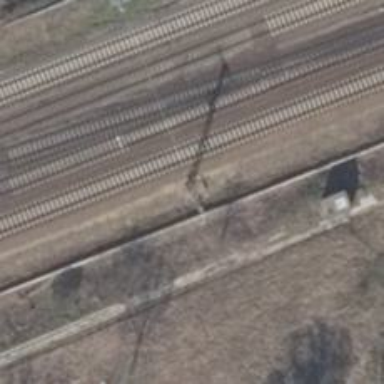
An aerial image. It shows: Catenary mast for power lines.